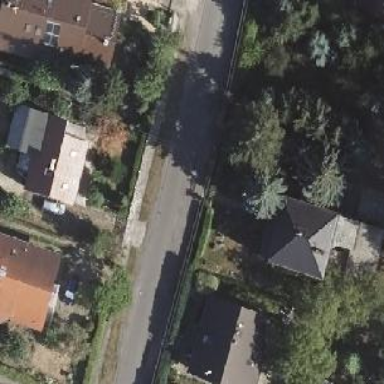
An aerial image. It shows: Residential road.